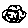
Label: cloud